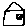
Label: house